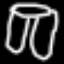
Label: pants